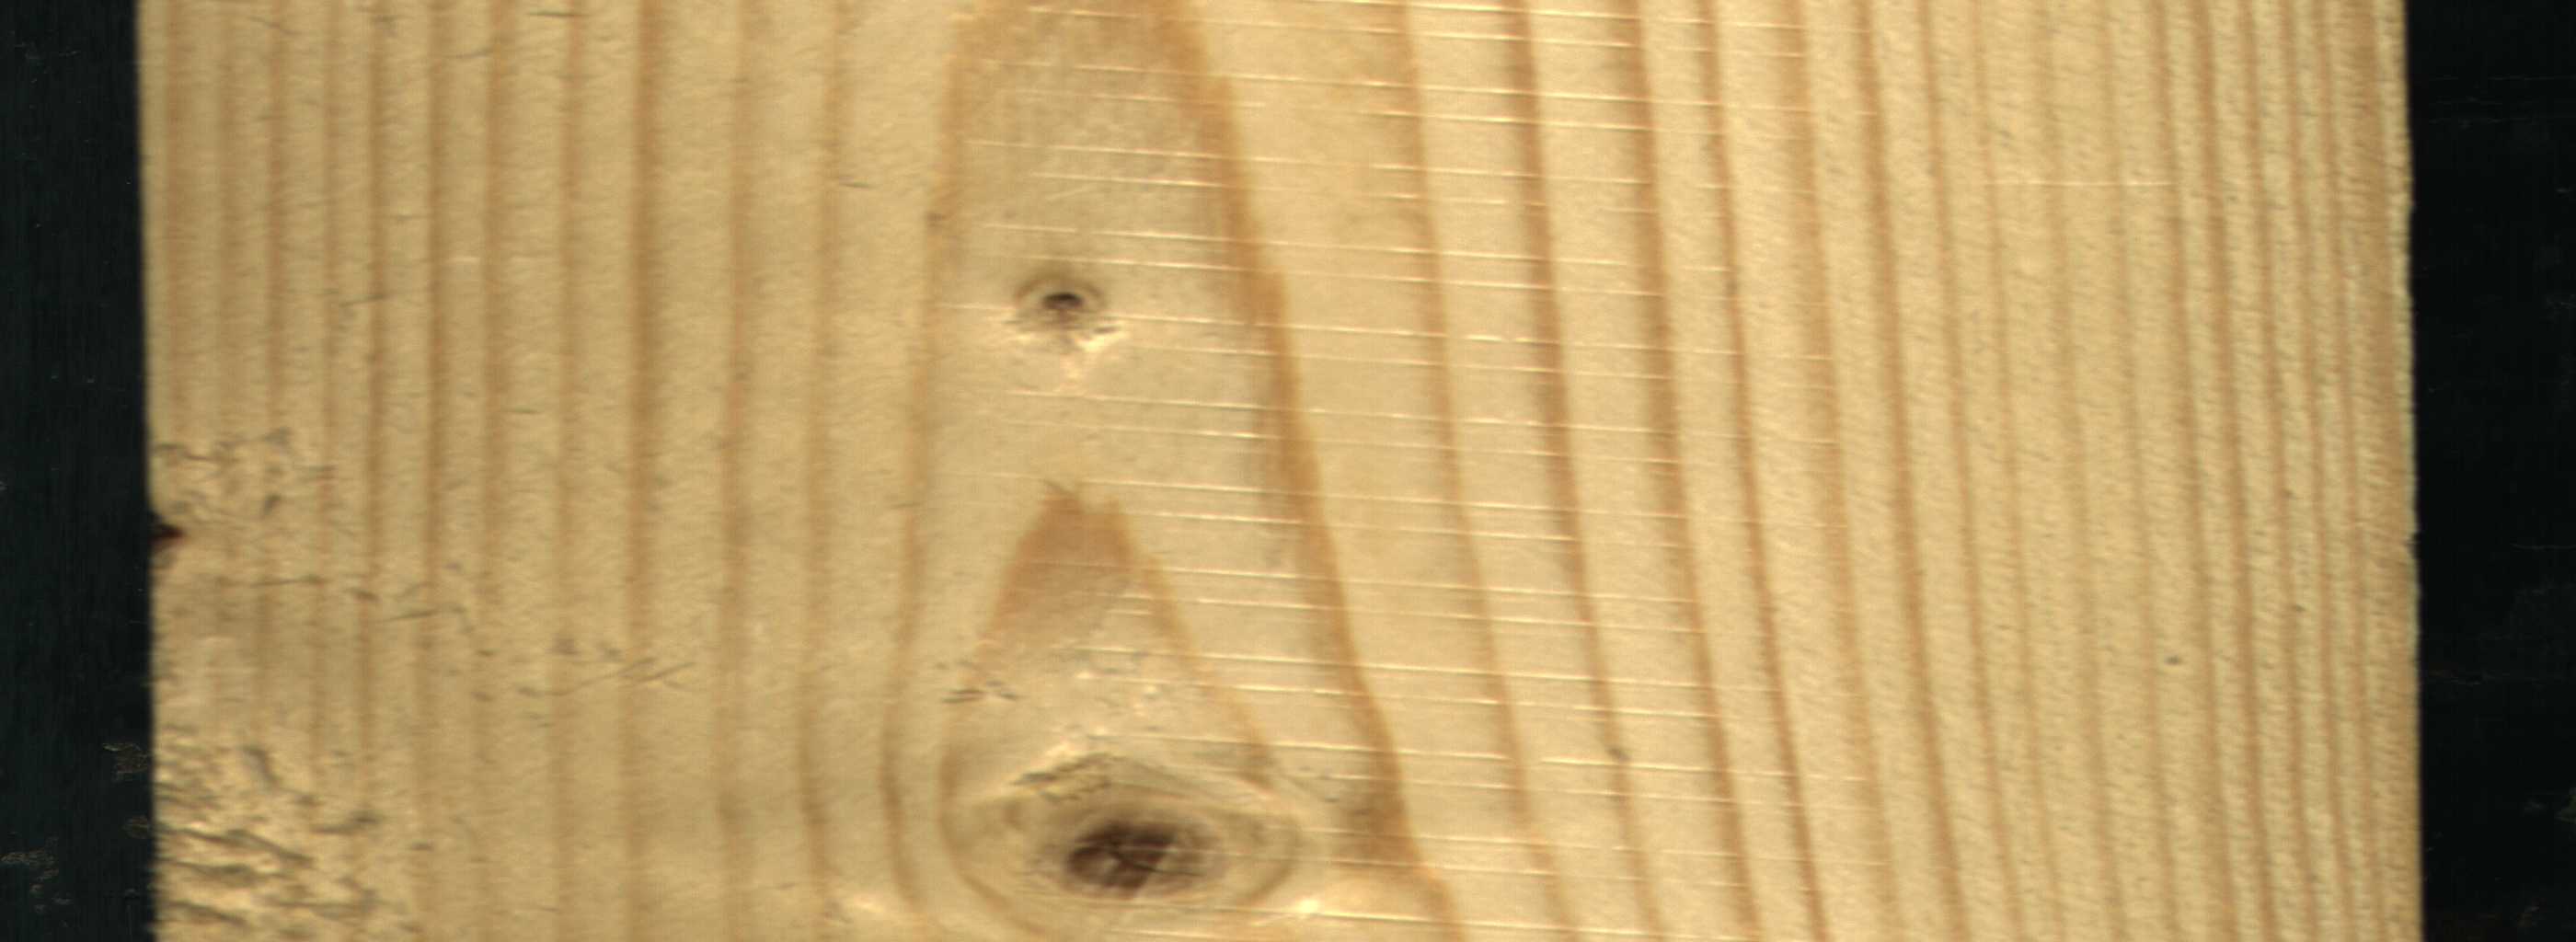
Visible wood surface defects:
Knot_missing
Live_Knot
Live_Knot